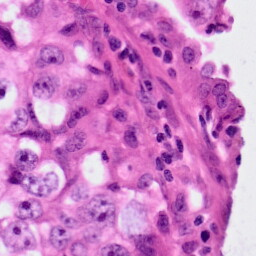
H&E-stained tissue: Lung